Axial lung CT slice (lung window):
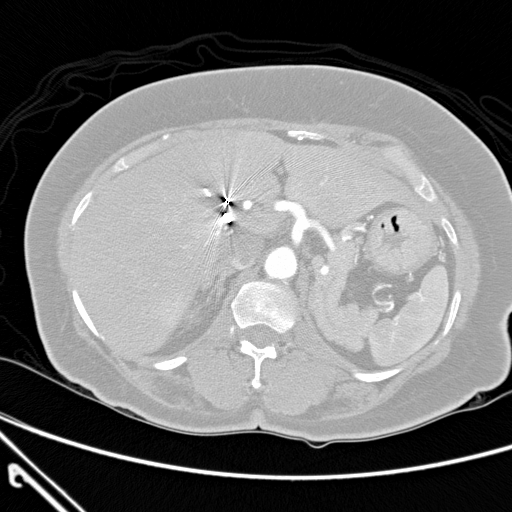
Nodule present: no